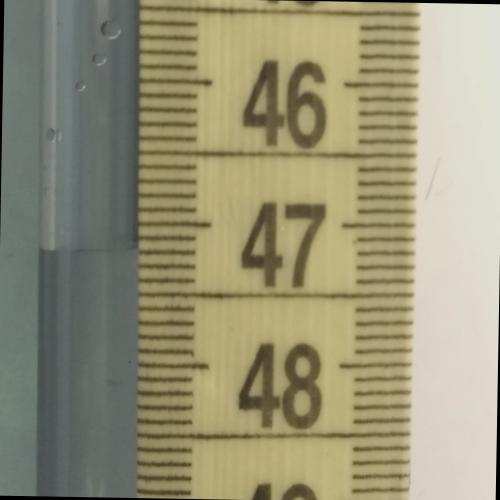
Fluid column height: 47.2 cm